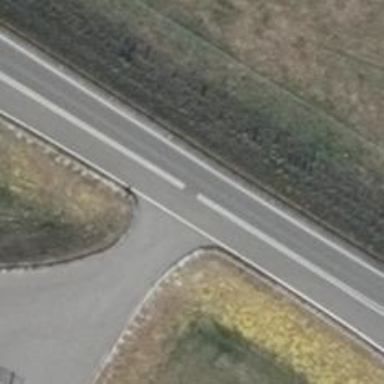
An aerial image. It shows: Motorway link with embankment.